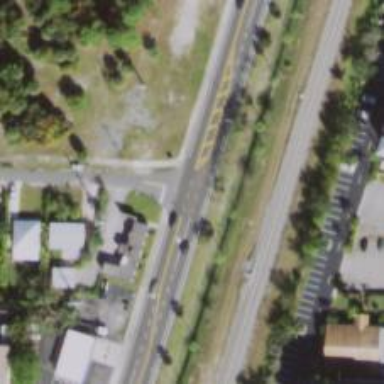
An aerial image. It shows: Left sidewalk along asphalt tertiary road.